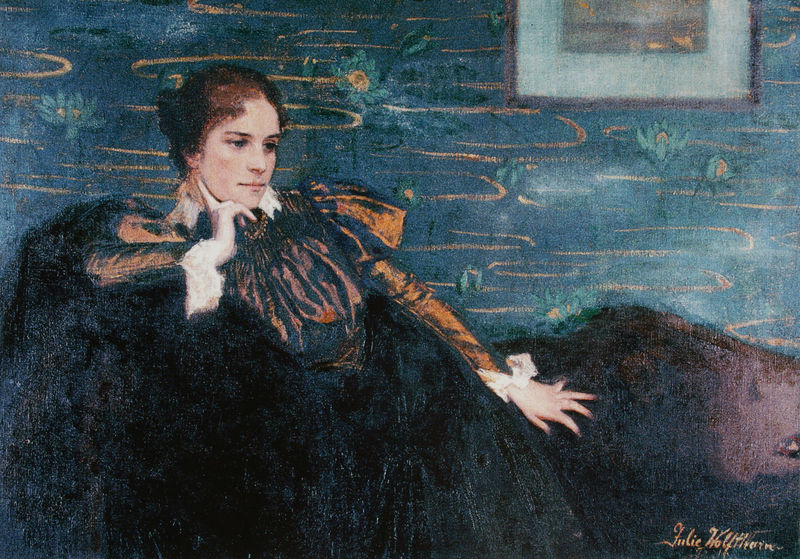
Titel: Die Dichterin Hedwig Lachmann
Künstler: Julie Wolfthorn
Standort: Marbach (am Neckar)
Institution: Deutsches Literaturarchiv
Schlagwörter: blau, gemälde, hand, wasser, weiß, gelb, sitzen, blume, blumen, finger, frau, geste, hintergrund, kleid, mund, nase, orange, schwarz, stirn, ölbild, blick, dame, beige, muster, rock, schleife, wand, arm, blass, bluse, falten, gesicht, kragen, rahmen, spitze, ärmel, bild, bildnis, hände, portrait, porträt, signatur, haare, sessel, stoff, augenbrauen, lippen, puffärmel, schultern, sofa, liegen, kette, violett, kissen, jugendstil, tapete, bronze, couch, nachdenklich, liegend, nachdenken, manschetten, liege, hüfte, seerosen, golden, gerafft, chaiselongue, taft, recamiere, gilden, julie